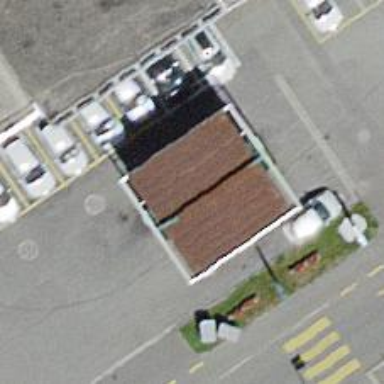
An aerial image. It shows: Fuel station.